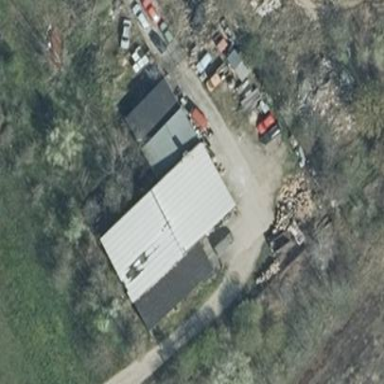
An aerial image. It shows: Warehouse with gabled metal roof colored in gray. The roof orientation is across the building.